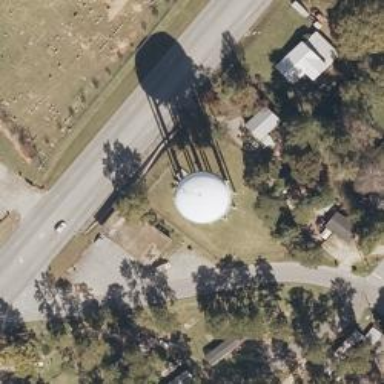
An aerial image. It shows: Water tower that is man-made.